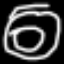
Label: donut